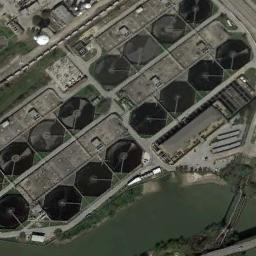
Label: storage_tank